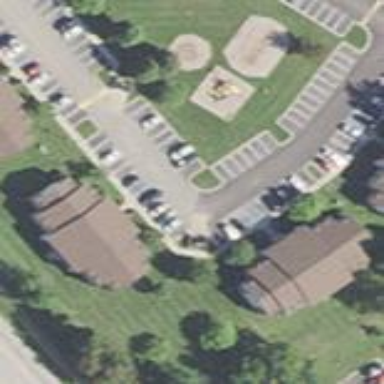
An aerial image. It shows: Parking area.